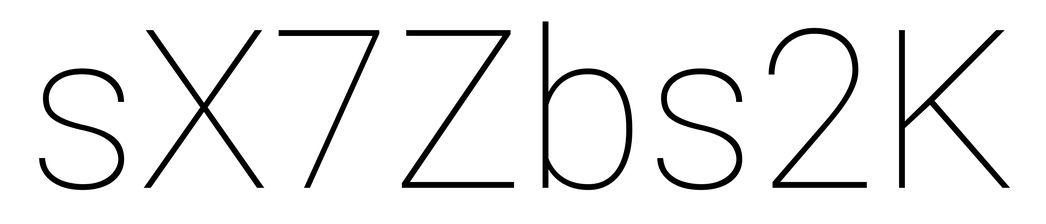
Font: Roboto_Thin